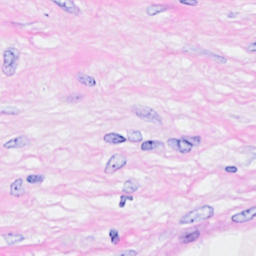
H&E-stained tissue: Breast